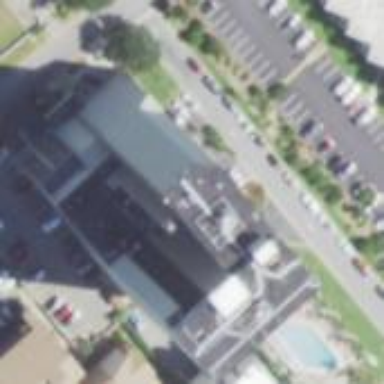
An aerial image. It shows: Hotel building.